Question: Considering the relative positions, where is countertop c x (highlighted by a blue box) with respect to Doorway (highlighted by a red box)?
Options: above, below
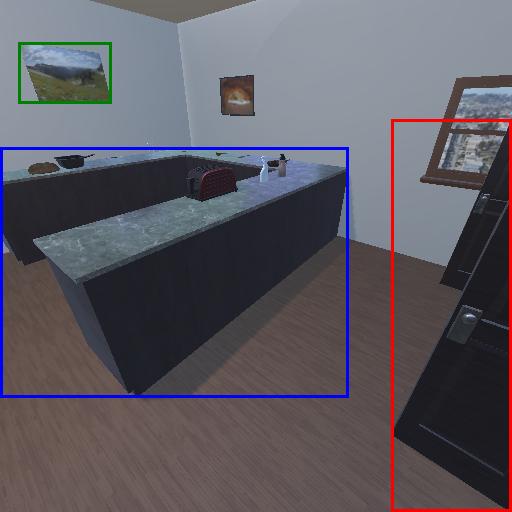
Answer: above